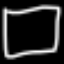
Label: square